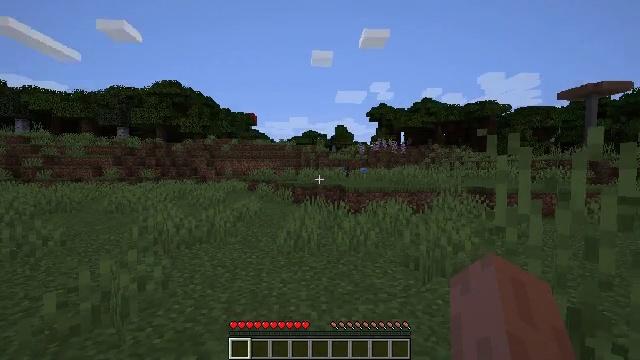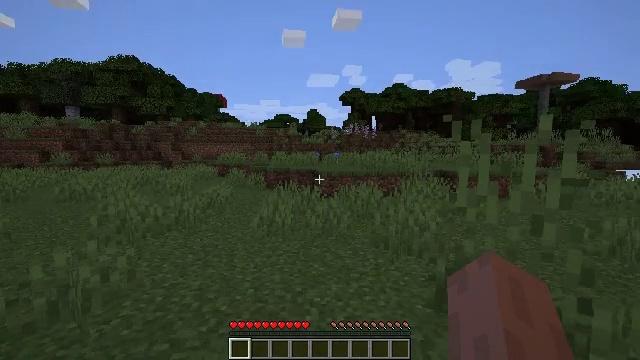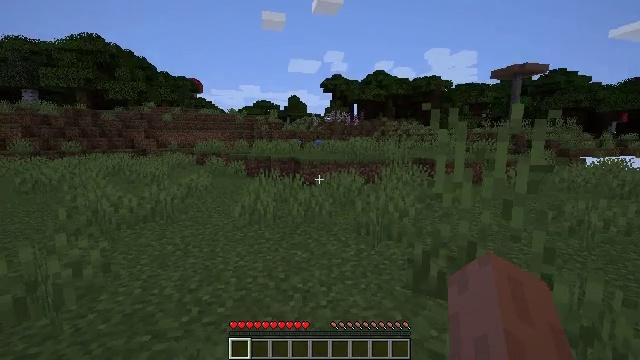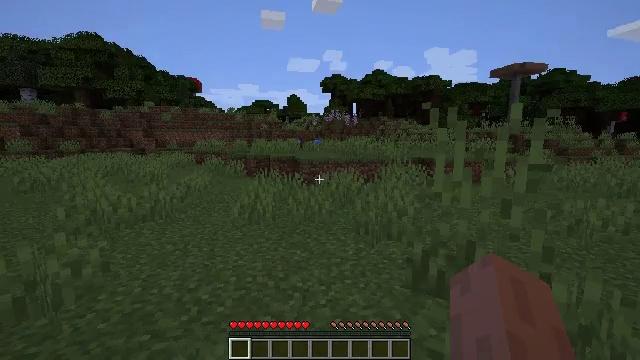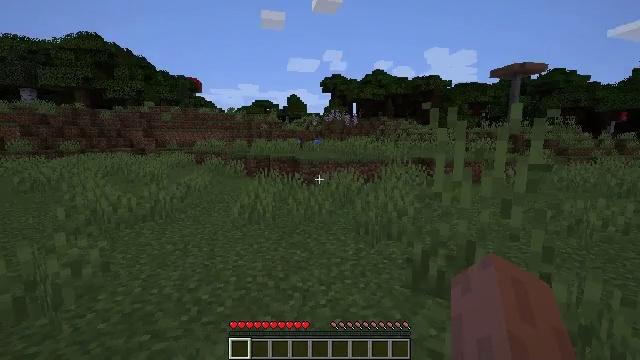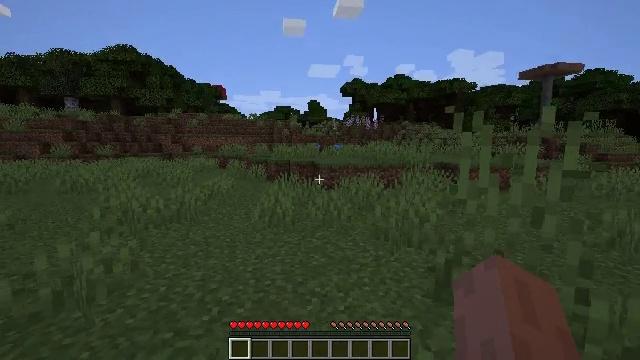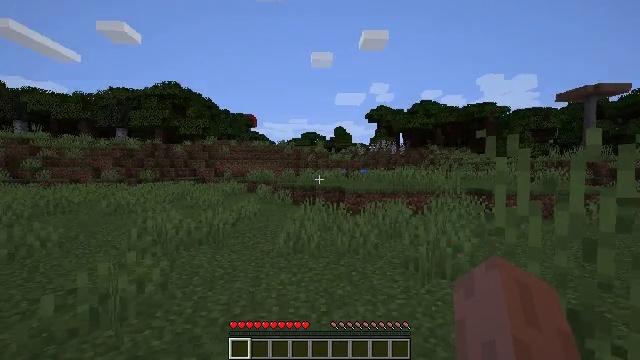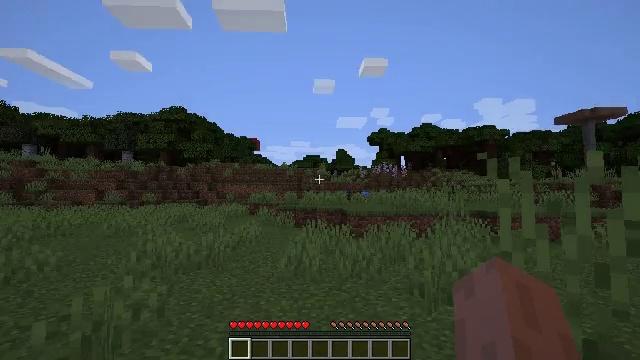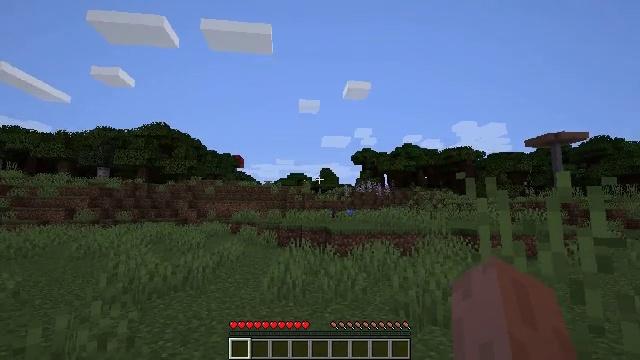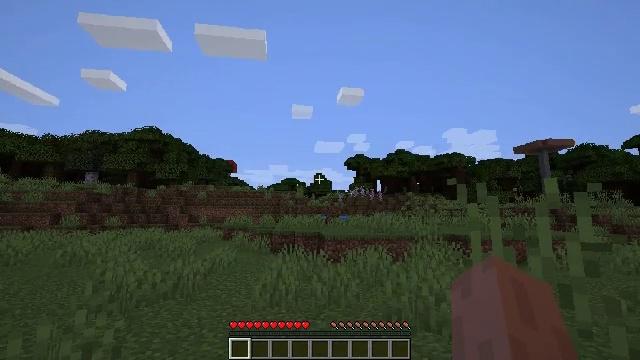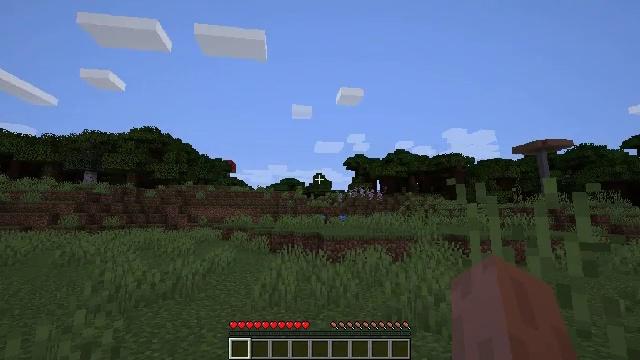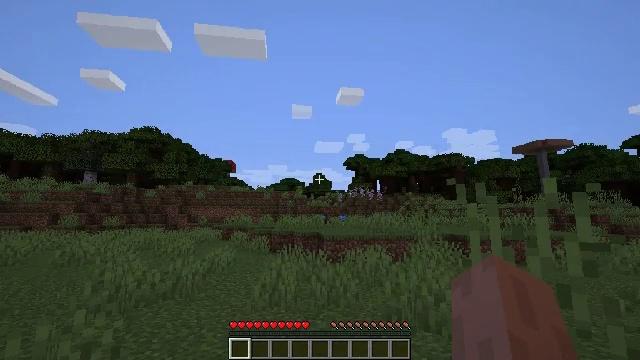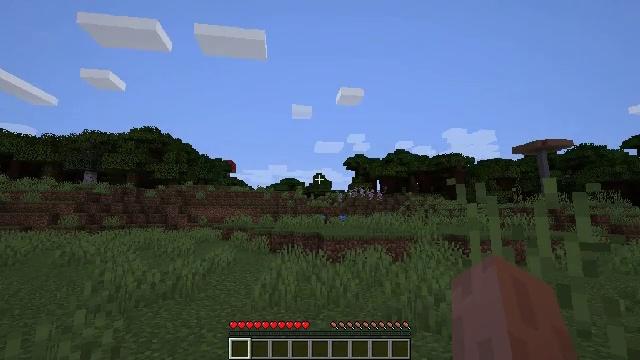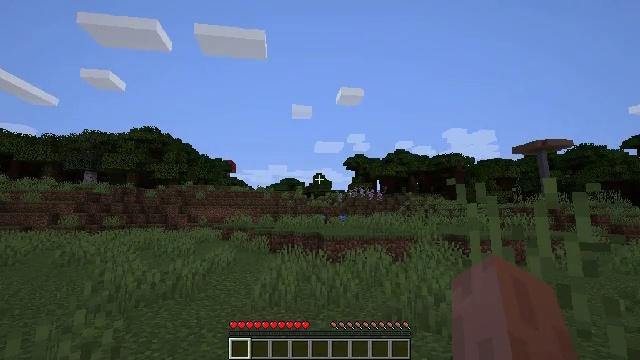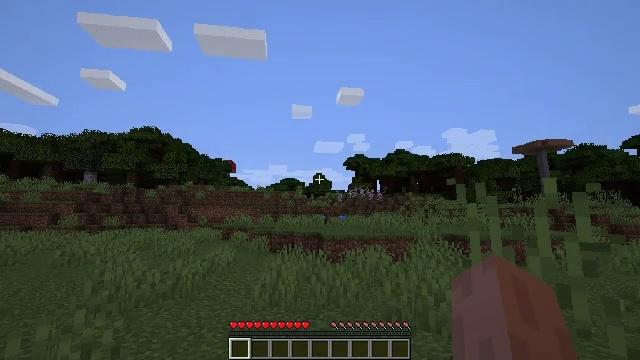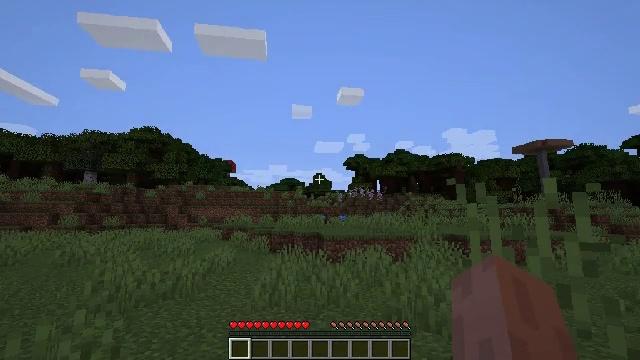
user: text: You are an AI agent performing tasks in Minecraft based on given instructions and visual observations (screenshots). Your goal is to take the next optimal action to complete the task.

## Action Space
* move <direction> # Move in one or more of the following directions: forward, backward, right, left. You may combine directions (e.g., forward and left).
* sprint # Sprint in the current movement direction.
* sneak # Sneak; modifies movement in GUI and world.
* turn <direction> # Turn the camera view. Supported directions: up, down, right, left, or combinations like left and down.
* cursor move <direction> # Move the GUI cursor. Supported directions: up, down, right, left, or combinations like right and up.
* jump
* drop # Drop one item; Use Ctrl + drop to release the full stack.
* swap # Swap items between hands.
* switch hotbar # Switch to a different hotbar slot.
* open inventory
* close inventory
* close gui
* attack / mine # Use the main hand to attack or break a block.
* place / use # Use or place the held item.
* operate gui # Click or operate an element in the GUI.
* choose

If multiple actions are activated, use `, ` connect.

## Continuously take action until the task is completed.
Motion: motion action
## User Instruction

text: Break the tree to get oak logs.
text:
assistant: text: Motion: turn right and down
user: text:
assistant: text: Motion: turn right and down
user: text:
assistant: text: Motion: no_op
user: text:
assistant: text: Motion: no_op
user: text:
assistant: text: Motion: turn left and up
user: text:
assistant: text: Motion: turn left and up
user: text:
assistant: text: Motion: turn up
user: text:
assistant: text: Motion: turn right and up
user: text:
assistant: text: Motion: turn right and up
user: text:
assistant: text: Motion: no_op
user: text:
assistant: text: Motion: no_op
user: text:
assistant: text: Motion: no_op
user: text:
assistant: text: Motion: no_op
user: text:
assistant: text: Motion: no_op
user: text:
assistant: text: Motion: no_op
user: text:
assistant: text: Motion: no_op
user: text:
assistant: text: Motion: no_op
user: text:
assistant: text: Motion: no_op
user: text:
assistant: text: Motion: no_op
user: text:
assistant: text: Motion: no_op
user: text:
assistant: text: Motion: no_op
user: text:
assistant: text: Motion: no_op
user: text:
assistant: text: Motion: move forward
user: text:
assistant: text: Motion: move forward, turn right
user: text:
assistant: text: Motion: move forward, turn right
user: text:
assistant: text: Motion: move forward, sprint, turn right
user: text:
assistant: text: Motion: move forward, sprint, turn right
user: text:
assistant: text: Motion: move forward, sprint, jump
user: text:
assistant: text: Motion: move forward, sprint, jump
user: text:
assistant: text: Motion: move forward, sprint, jump